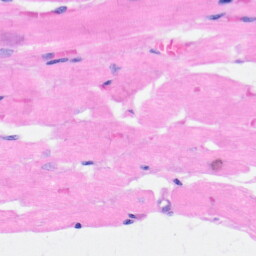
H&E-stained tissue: Heart